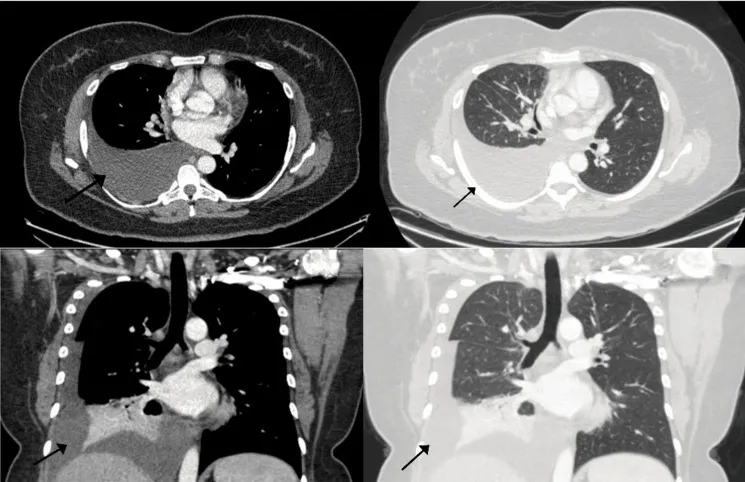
Images in the axial view (2A and 2B) showing right basal pleural effusion, note a lack of consolidation or infiltrates on the lung windows. Images in the coronal view(2C and 2D) showing right basal pleural effusion with basal atelectasis.
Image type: radiology (ct)